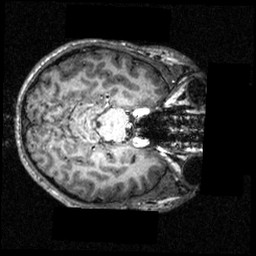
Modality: T1w
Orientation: axial
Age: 19
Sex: male
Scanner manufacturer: siemens
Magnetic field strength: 3.951 T
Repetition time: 1.5 s
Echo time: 0.00335 s